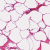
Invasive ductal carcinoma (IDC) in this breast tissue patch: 0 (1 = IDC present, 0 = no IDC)